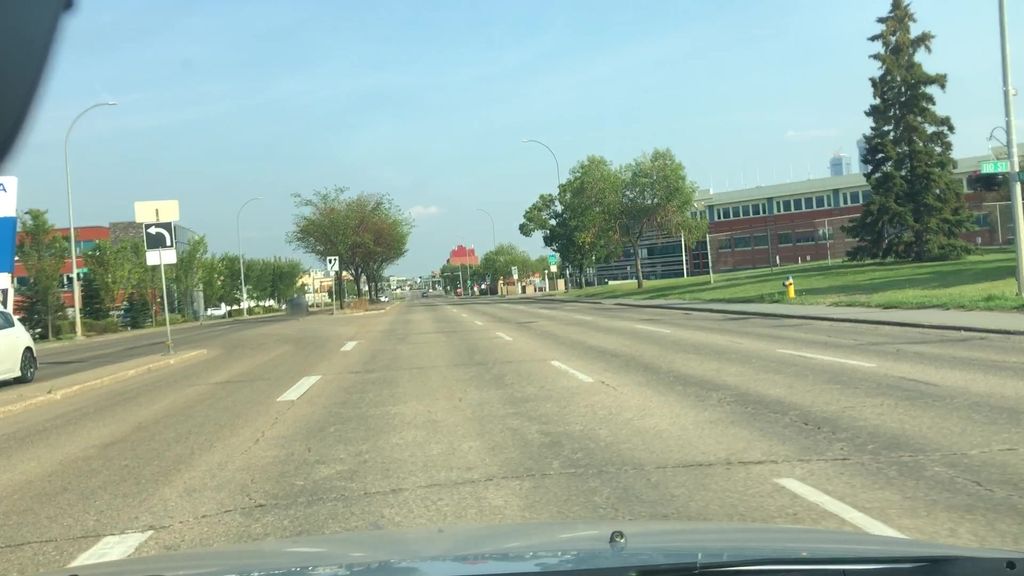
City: edmonton